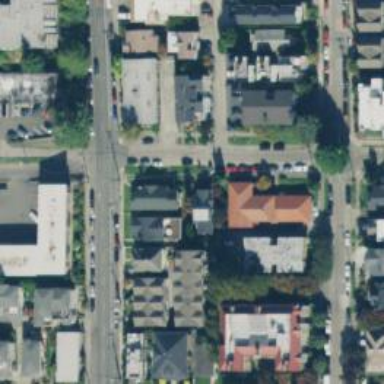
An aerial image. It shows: Alley classified as service road.